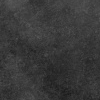
Atmospheric dust classification: dusty